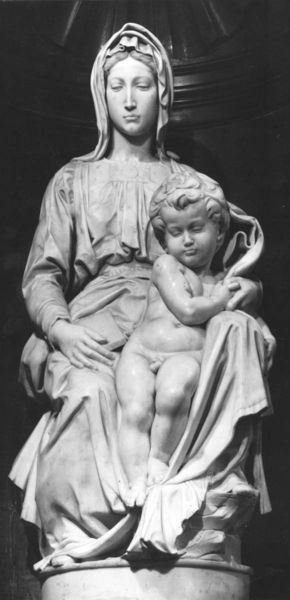
Titel: Madonna mit dem Kind
Künstler: Michelangelo
Standort: Brügge, Liebfrauenkirche (EU - B)
Schlagwörter: gott, hand, nackt, sitzen, frankreich, marmor, weiss, barock, falten, sockel, stein, hände, kirche, gewand, kind, mutter, locken, engel, putte, skulptur, statue, italien, kopftuch, ernst, deutsch, junge, schoß, knie, fotografie, kniee, jungfrau, heiligenschein, christus, jesus, jesus christus, christlich, maria, madonna, mutter gottes, sohn, schutz, erlöser, gottesmutter, maria mit kind, christ, kuscheln, marienstatue, mama, messias, gottessohn, sohn gottes, unsere liebe frau, heilige maria, christkind, mädchne, madonna mit dem kind, 1600, madonna col bambino, 1700, schiß, kiind, sehr ernst, heilland, erretter, jesus von nazaret, gottesgebärerin, maria von nazaret, niee